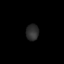
Tissue: lung
Cell type: Myeloid cells
Senescence score: 0.6692
Nuclear area (px): 199
Mean DAPI intensity: 45.678